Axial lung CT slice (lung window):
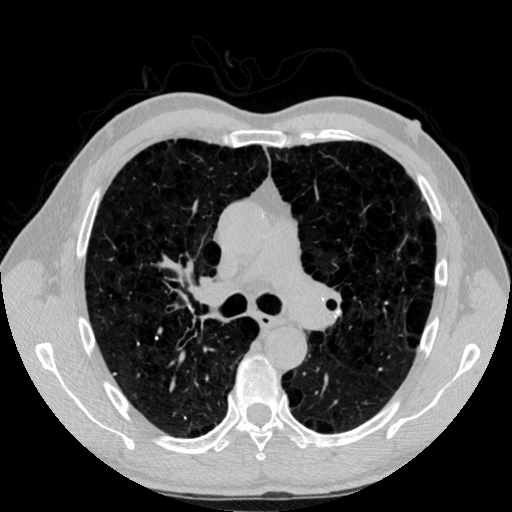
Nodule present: no